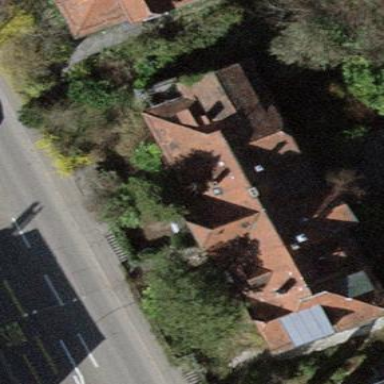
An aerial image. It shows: Building with hipped roof shape.